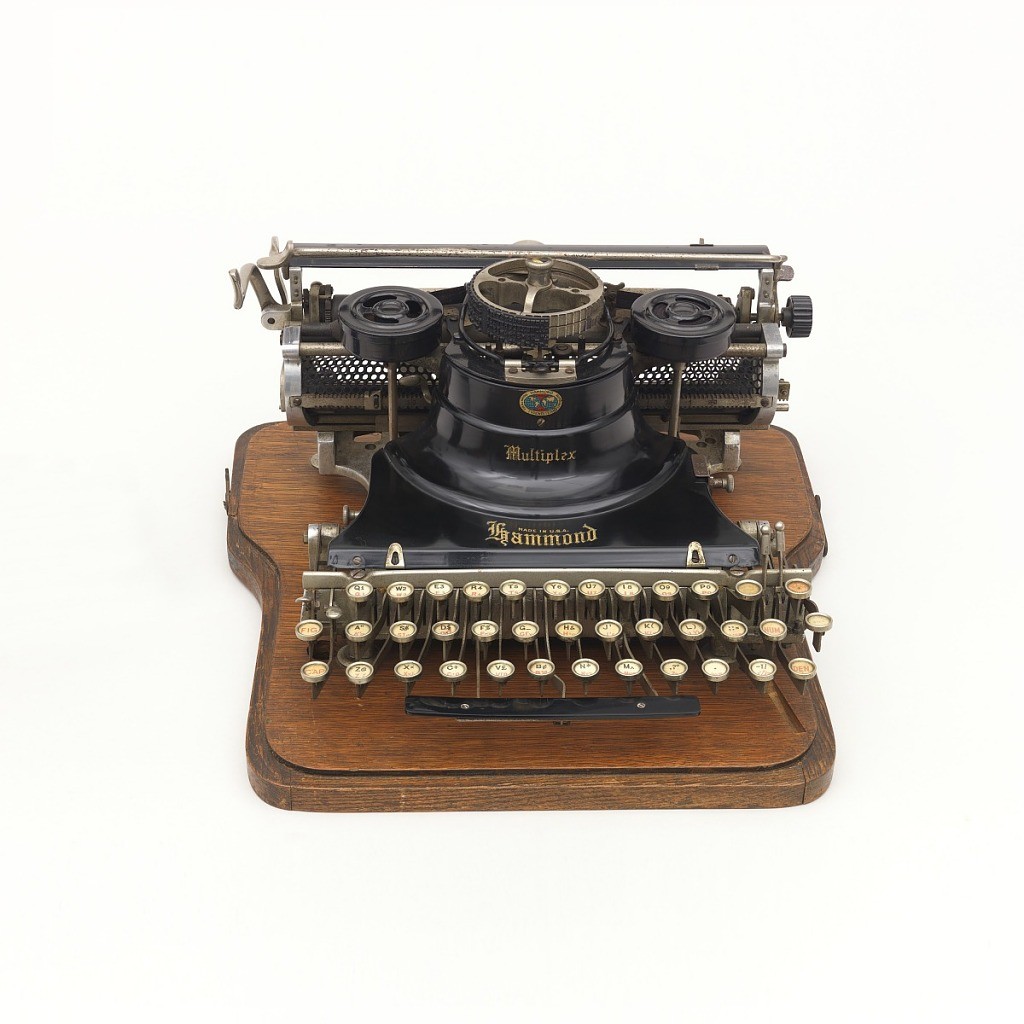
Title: Multiplex
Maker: Hammond
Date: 1919
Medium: Metal, wood
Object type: Typewriter
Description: Typewriter composed of a wooden body and metal elements. Inscribed on label, front: "For All Nations and Tongues."